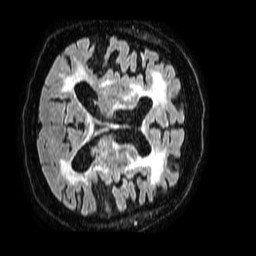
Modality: FLAIR
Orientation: axial
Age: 77
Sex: female
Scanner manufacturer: philips
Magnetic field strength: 1.5 T
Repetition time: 4.8 s
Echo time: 0.3 s